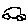
Label: car